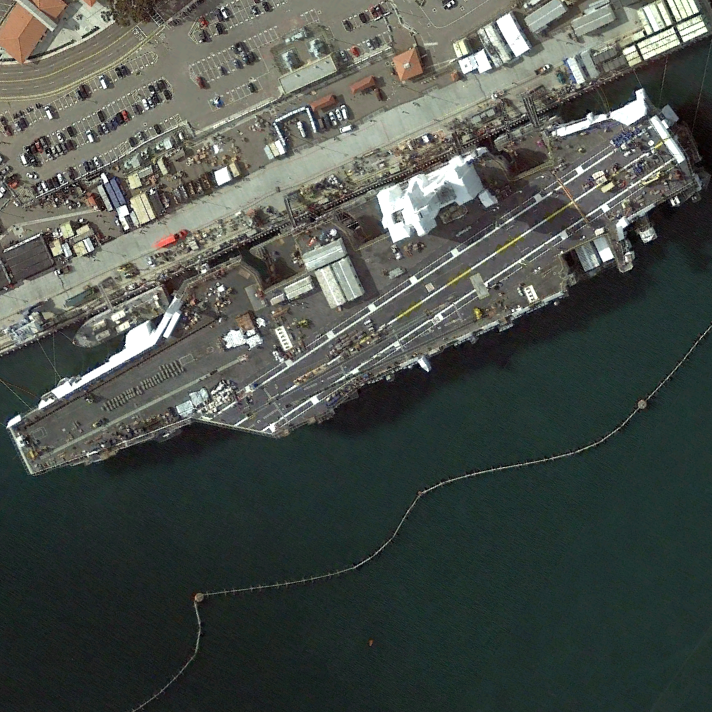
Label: aircraft_carrier